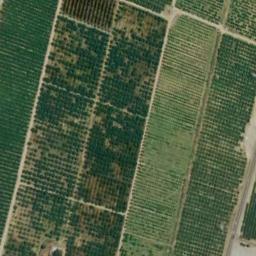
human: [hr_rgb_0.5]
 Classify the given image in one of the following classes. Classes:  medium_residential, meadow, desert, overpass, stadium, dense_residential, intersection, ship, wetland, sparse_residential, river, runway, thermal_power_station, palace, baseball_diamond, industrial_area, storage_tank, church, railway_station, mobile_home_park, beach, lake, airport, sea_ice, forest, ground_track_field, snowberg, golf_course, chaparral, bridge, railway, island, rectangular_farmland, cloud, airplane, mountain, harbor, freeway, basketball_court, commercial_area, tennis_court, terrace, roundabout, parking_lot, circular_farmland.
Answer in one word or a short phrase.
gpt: rectangular_farmland